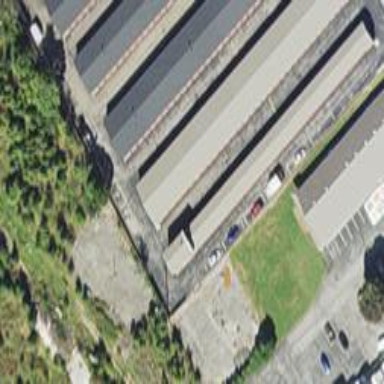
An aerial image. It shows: Building housing storage rental shop.